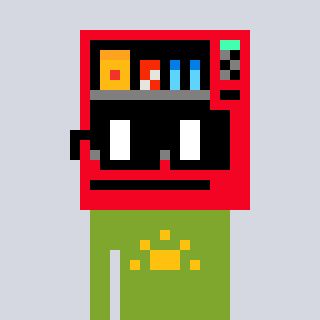
a pixel art character with square black glasses, a vending machine-shaped head and a slimegreen-colored body on a cool background